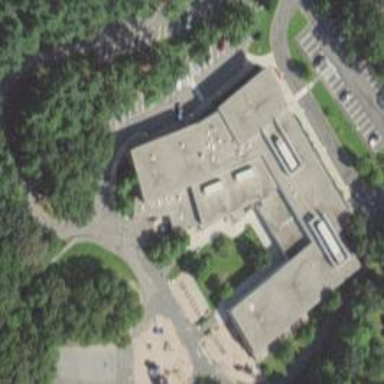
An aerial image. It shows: Elementary school building.